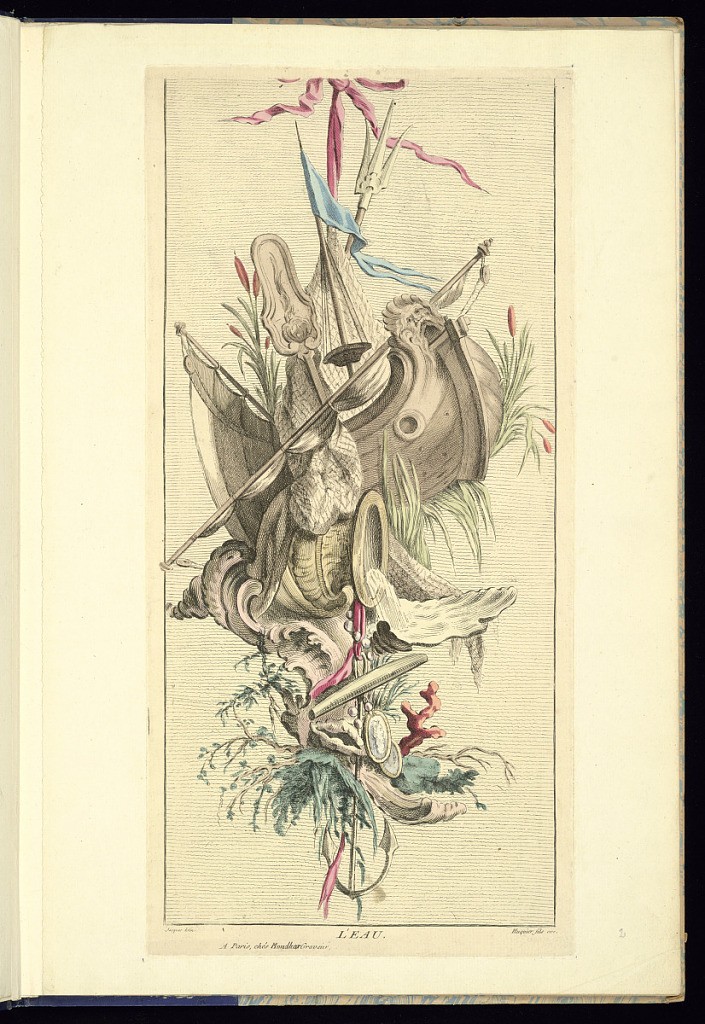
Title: L'Eau
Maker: Maurice Jacques, French, ca. 1712–1784
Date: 1758–64
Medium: Hand-colored etching and engraving on paper
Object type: Print
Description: An ornamental hanging trophy design representing the element of water with its attributes, including parts of a ship, sails, nets, jugs, a trident, shells, reeds, cattails, water, an anchor, pearls, medallions, and coral. The plate is signed and titled. The publisher's address has been partly rubbed out and the name ‘Mondhare' has been added later. The plate is hand colored.